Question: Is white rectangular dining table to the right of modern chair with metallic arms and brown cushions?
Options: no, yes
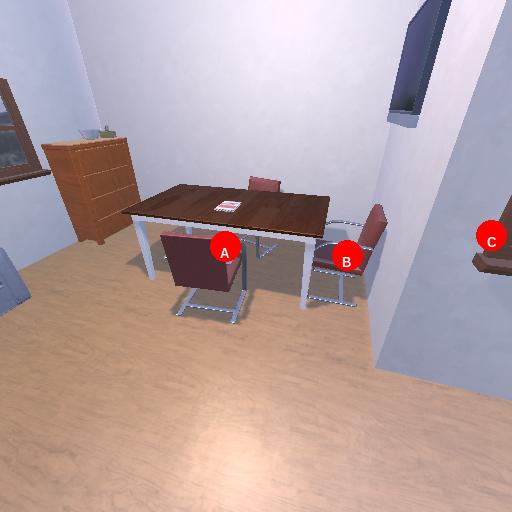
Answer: no